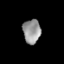
Tissue: lung
Cell type: Epithelial cells
Senescence score: 0.2265
Nuclear area (px): 419
Mean DAPI intensity: 149.589